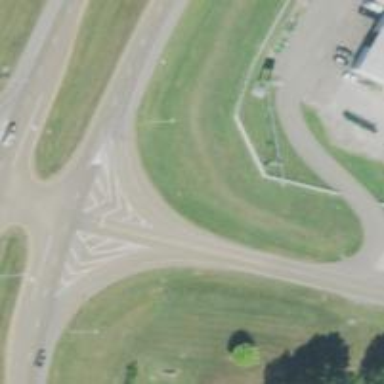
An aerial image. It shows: Trunk link road with asphalt surface.